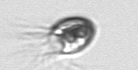
Label: Balanion